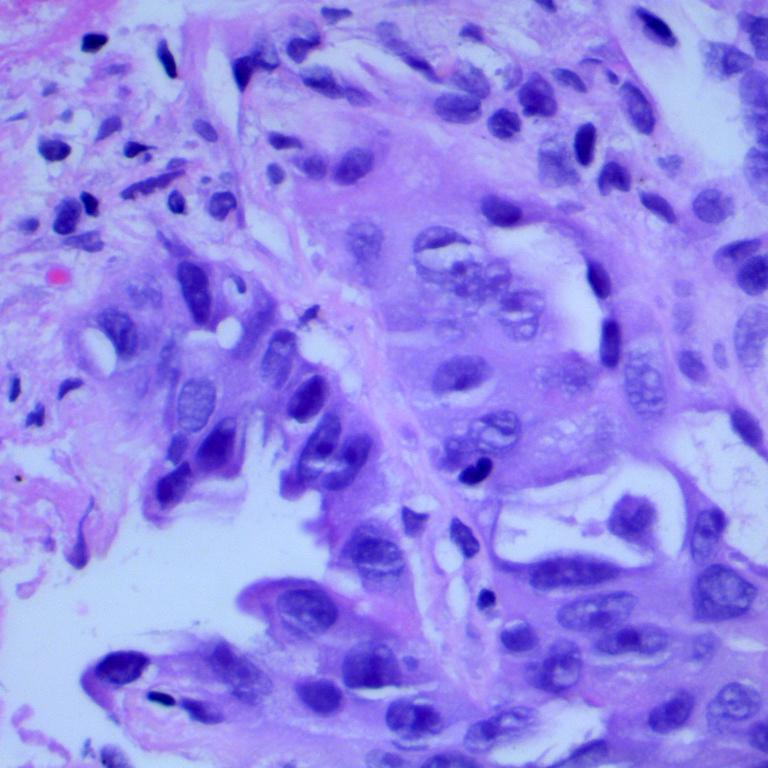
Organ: lung
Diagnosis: adenocarcinomas